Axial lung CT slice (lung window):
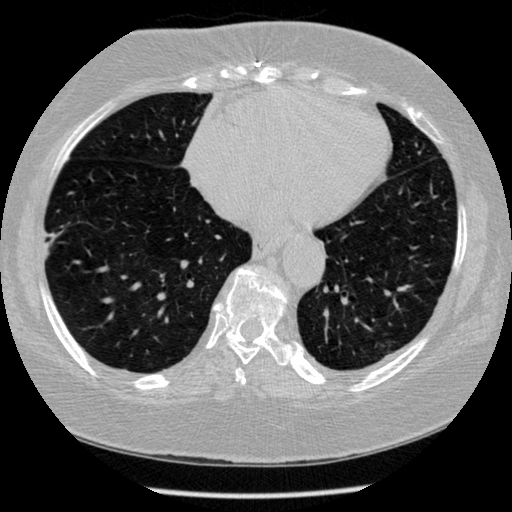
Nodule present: no